Interaction volume radius: 5 \u00c5
Interaction volume height: 25 \u00c5
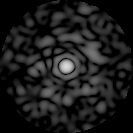
Disorder parameter: 0.874